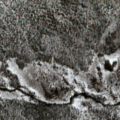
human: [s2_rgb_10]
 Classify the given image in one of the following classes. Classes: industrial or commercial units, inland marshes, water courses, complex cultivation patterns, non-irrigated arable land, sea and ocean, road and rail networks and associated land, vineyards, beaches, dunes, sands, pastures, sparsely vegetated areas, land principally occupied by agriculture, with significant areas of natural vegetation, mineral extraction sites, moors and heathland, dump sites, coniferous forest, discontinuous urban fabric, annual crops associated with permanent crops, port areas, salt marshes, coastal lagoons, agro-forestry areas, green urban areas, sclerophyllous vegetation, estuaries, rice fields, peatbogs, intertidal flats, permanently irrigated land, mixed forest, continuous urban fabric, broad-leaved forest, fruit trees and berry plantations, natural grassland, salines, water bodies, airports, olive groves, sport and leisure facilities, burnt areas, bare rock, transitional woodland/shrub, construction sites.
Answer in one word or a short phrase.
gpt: coniferous forest, mixed forest, peatbogs